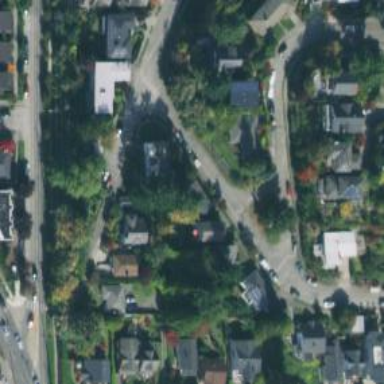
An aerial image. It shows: Residential road with sidewalk on the left.